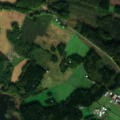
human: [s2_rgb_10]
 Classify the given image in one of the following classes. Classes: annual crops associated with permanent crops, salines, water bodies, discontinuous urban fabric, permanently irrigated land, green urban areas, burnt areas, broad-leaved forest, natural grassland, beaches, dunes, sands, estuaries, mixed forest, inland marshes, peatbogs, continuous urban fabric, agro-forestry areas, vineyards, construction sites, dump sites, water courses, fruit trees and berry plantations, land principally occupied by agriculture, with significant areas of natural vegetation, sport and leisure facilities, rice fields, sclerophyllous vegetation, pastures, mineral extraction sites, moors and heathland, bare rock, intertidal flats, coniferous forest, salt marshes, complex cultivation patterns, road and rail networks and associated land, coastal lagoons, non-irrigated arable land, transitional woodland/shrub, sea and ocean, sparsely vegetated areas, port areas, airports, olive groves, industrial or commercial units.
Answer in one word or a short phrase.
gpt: non-irrigated arable land, land principally occupied by agriculture, with significant areas of natural vegetation, coniferous forest, mixed forest, water bodies